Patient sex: F
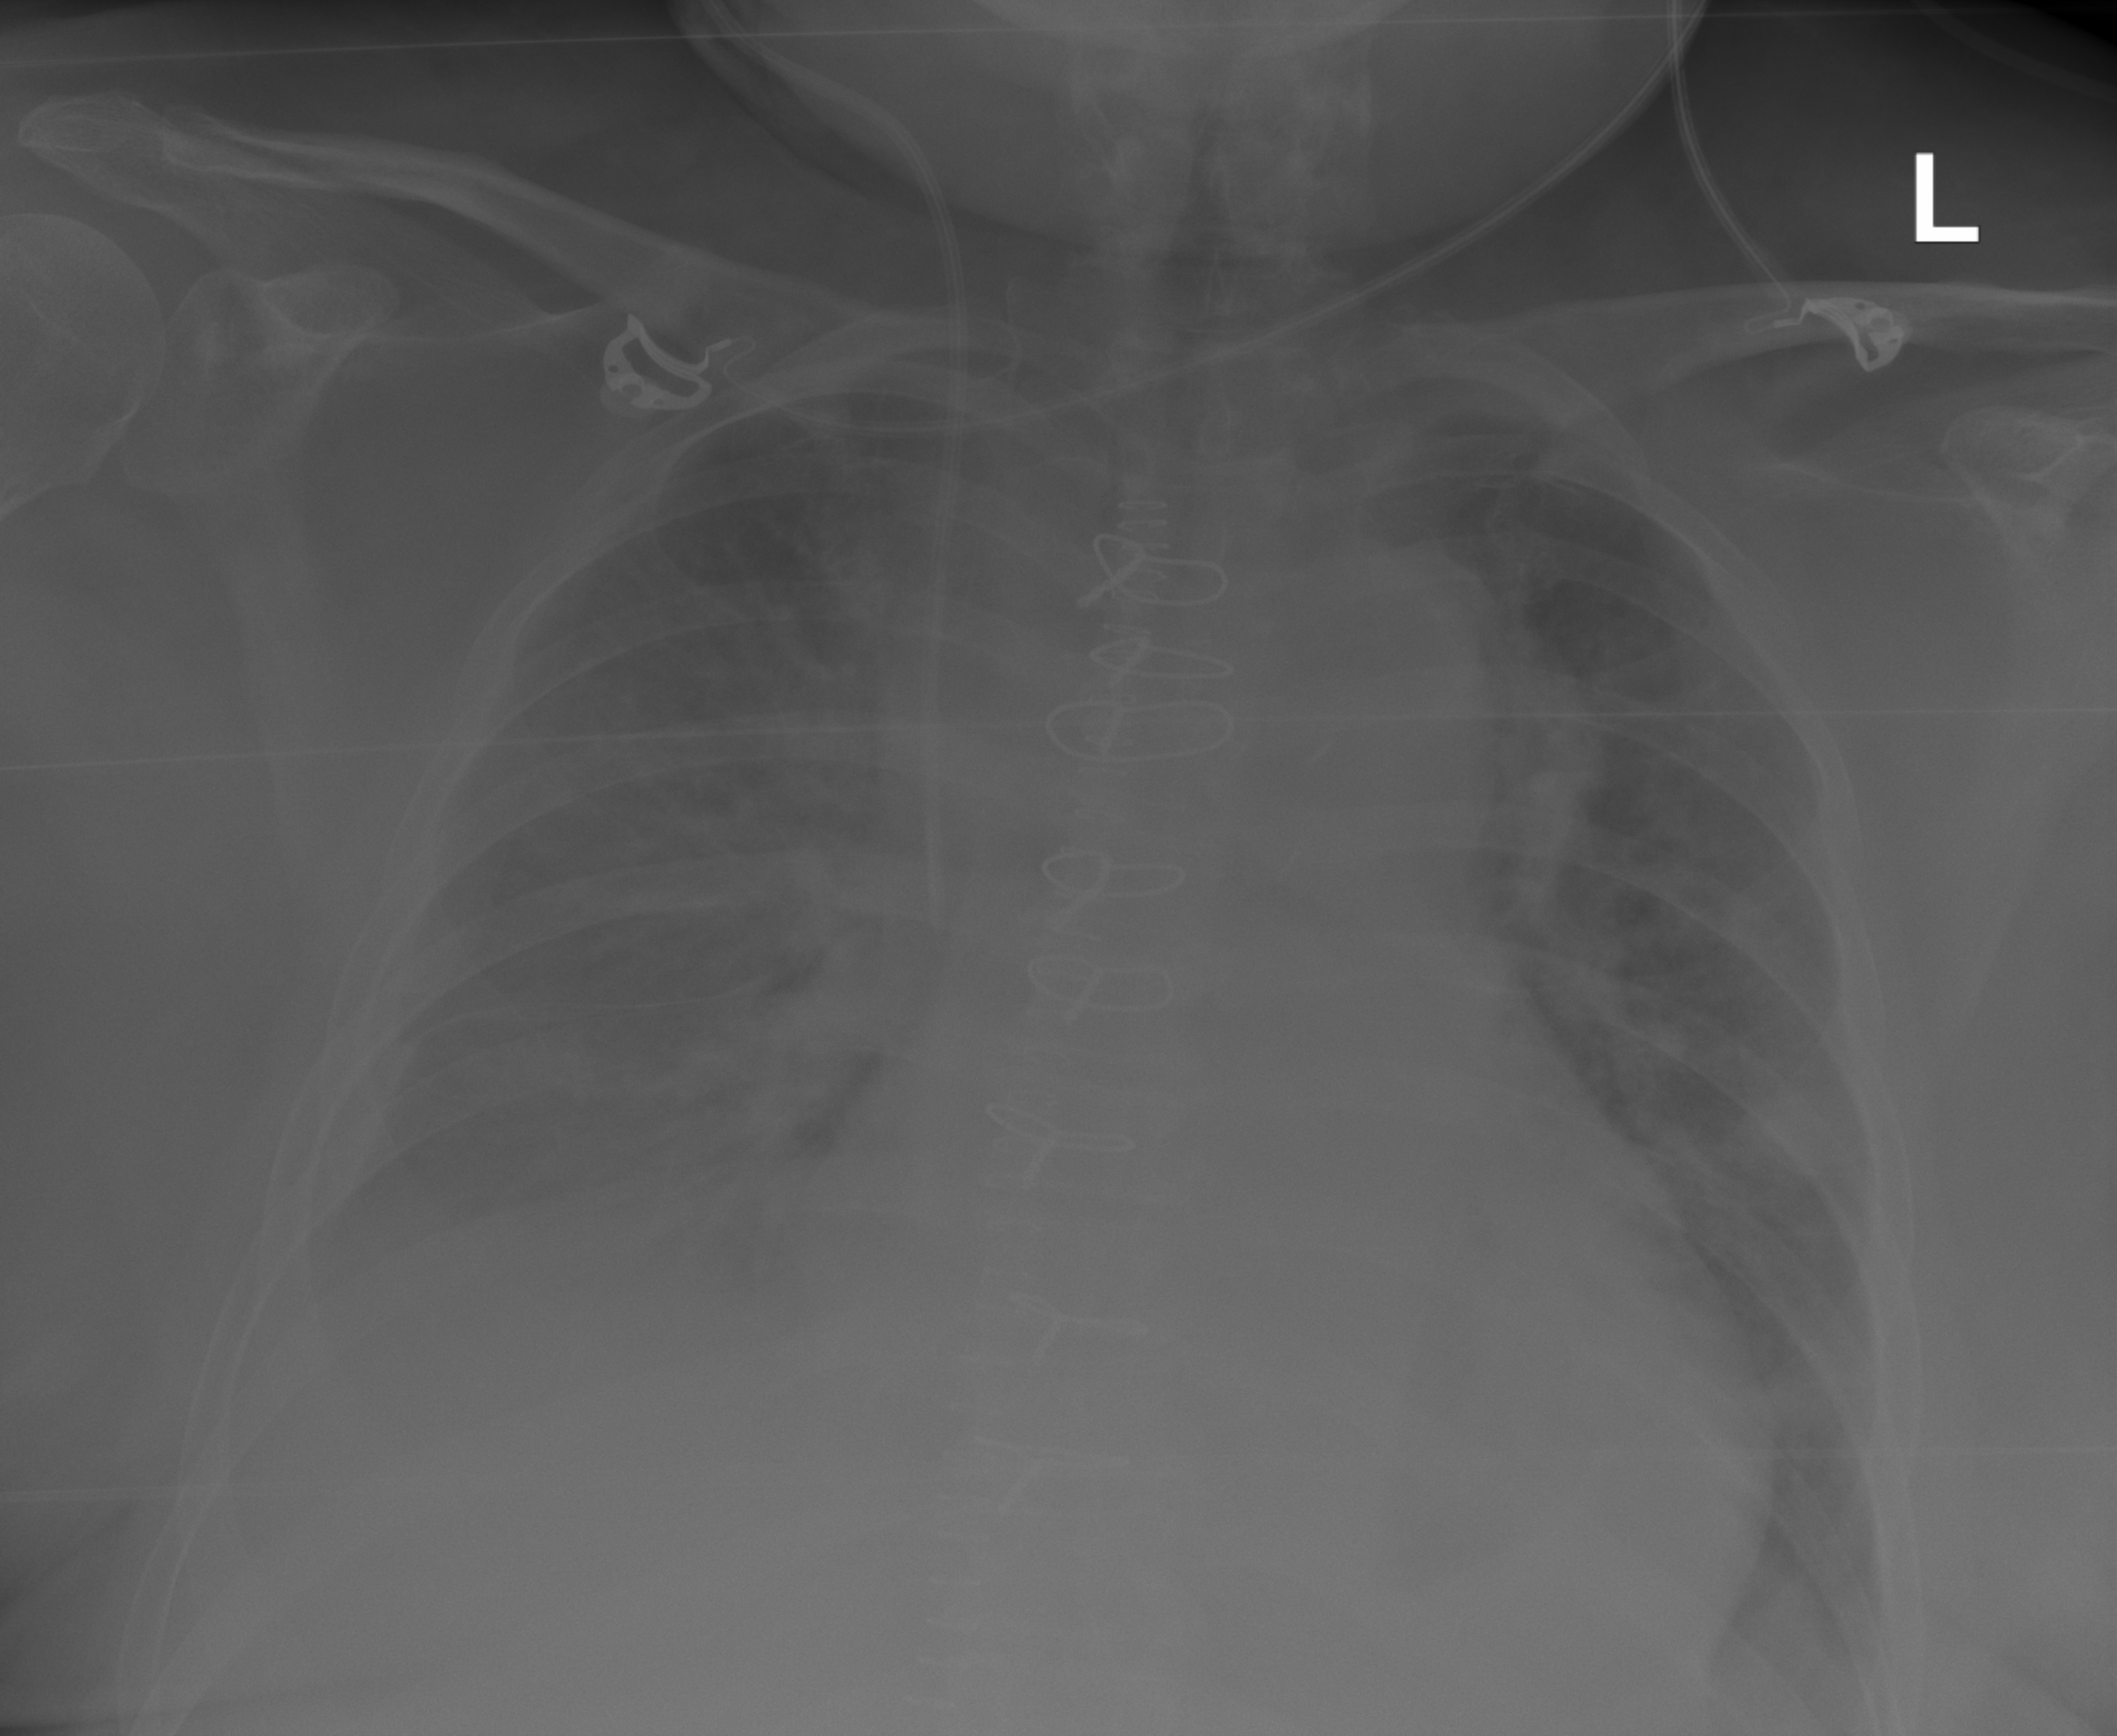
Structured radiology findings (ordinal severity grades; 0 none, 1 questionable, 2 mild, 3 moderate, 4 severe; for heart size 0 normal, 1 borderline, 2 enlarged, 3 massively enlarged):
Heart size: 1
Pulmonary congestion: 2
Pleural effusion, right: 2
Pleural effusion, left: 2
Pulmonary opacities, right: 0
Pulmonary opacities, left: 0
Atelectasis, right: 2
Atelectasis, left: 2